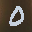
Label: 0